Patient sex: M
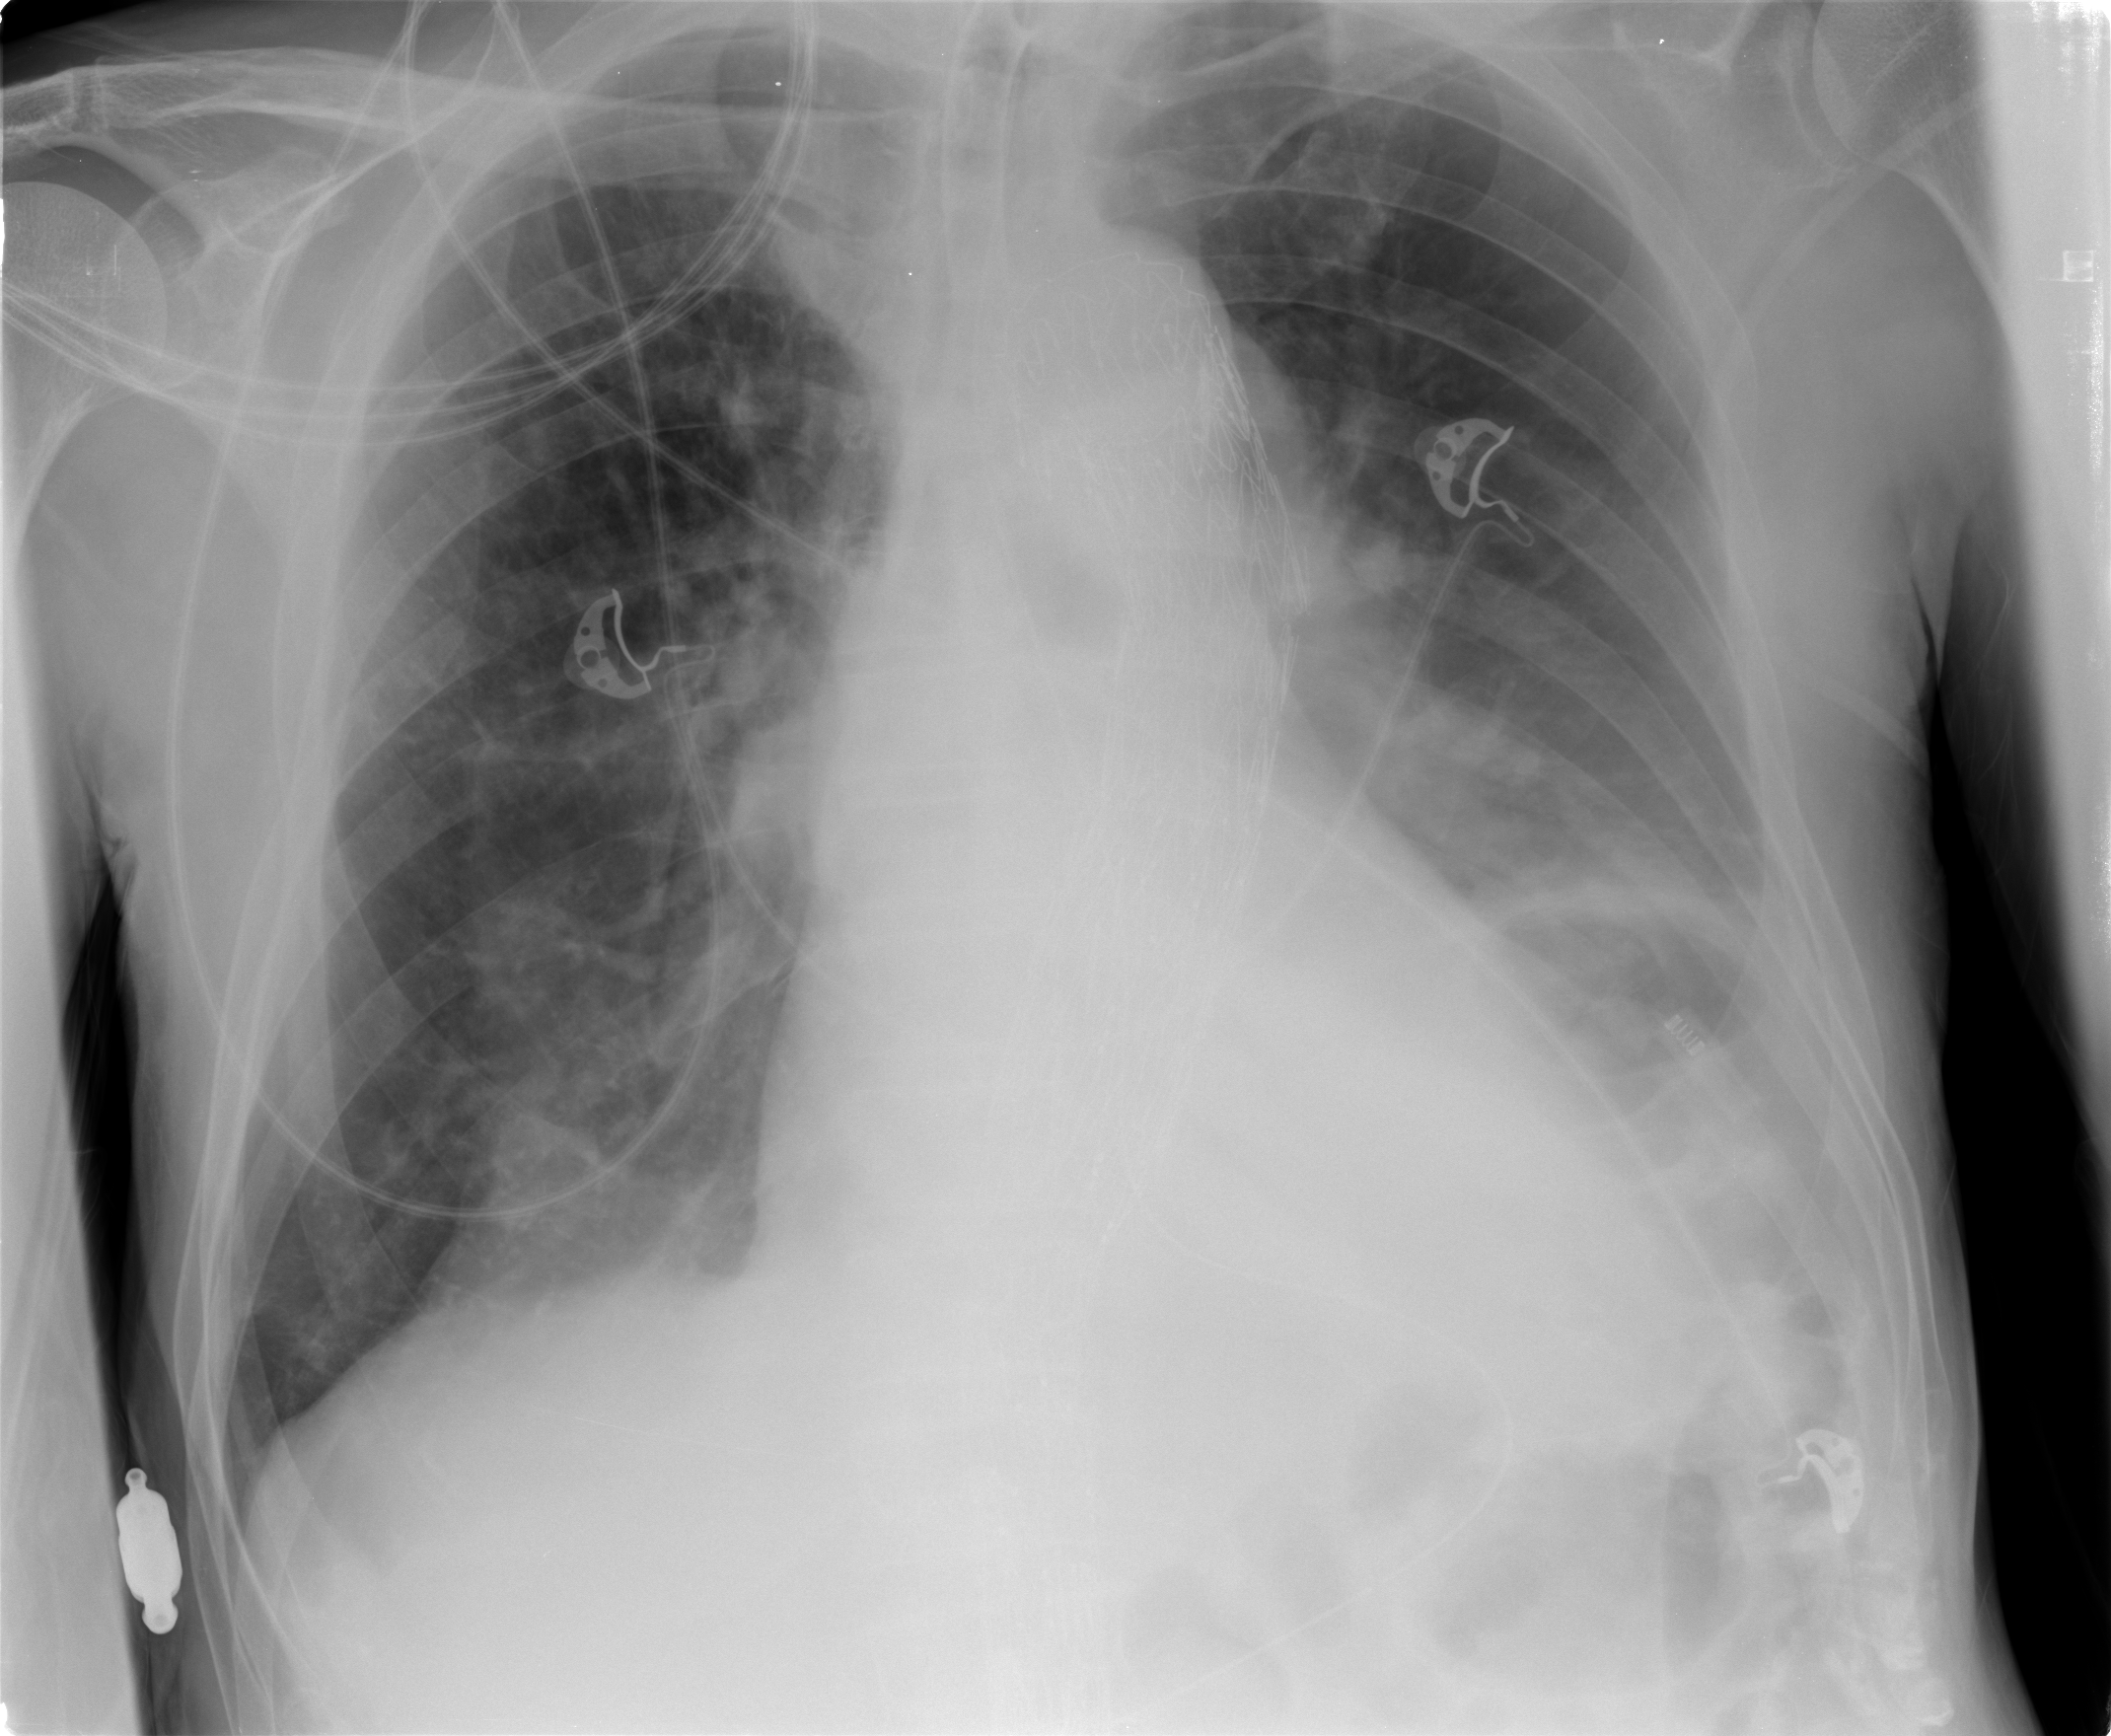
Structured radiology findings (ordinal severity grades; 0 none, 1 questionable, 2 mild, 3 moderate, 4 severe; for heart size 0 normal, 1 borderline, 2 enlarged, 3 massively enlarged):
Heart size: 1
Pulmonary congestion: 2
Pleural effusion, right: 0
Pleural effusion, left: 2
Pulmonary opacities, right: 0
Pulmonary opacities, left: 0
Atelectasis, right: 2
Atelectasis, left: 2